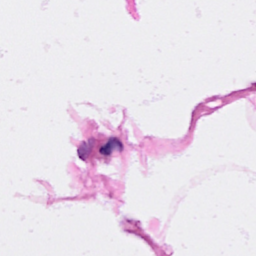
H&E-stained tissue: Breast